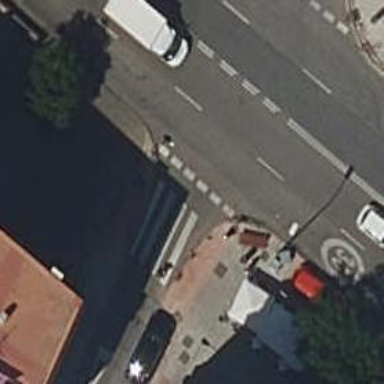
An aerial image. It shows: Footway with asphalt surface featuring zebra crossing.